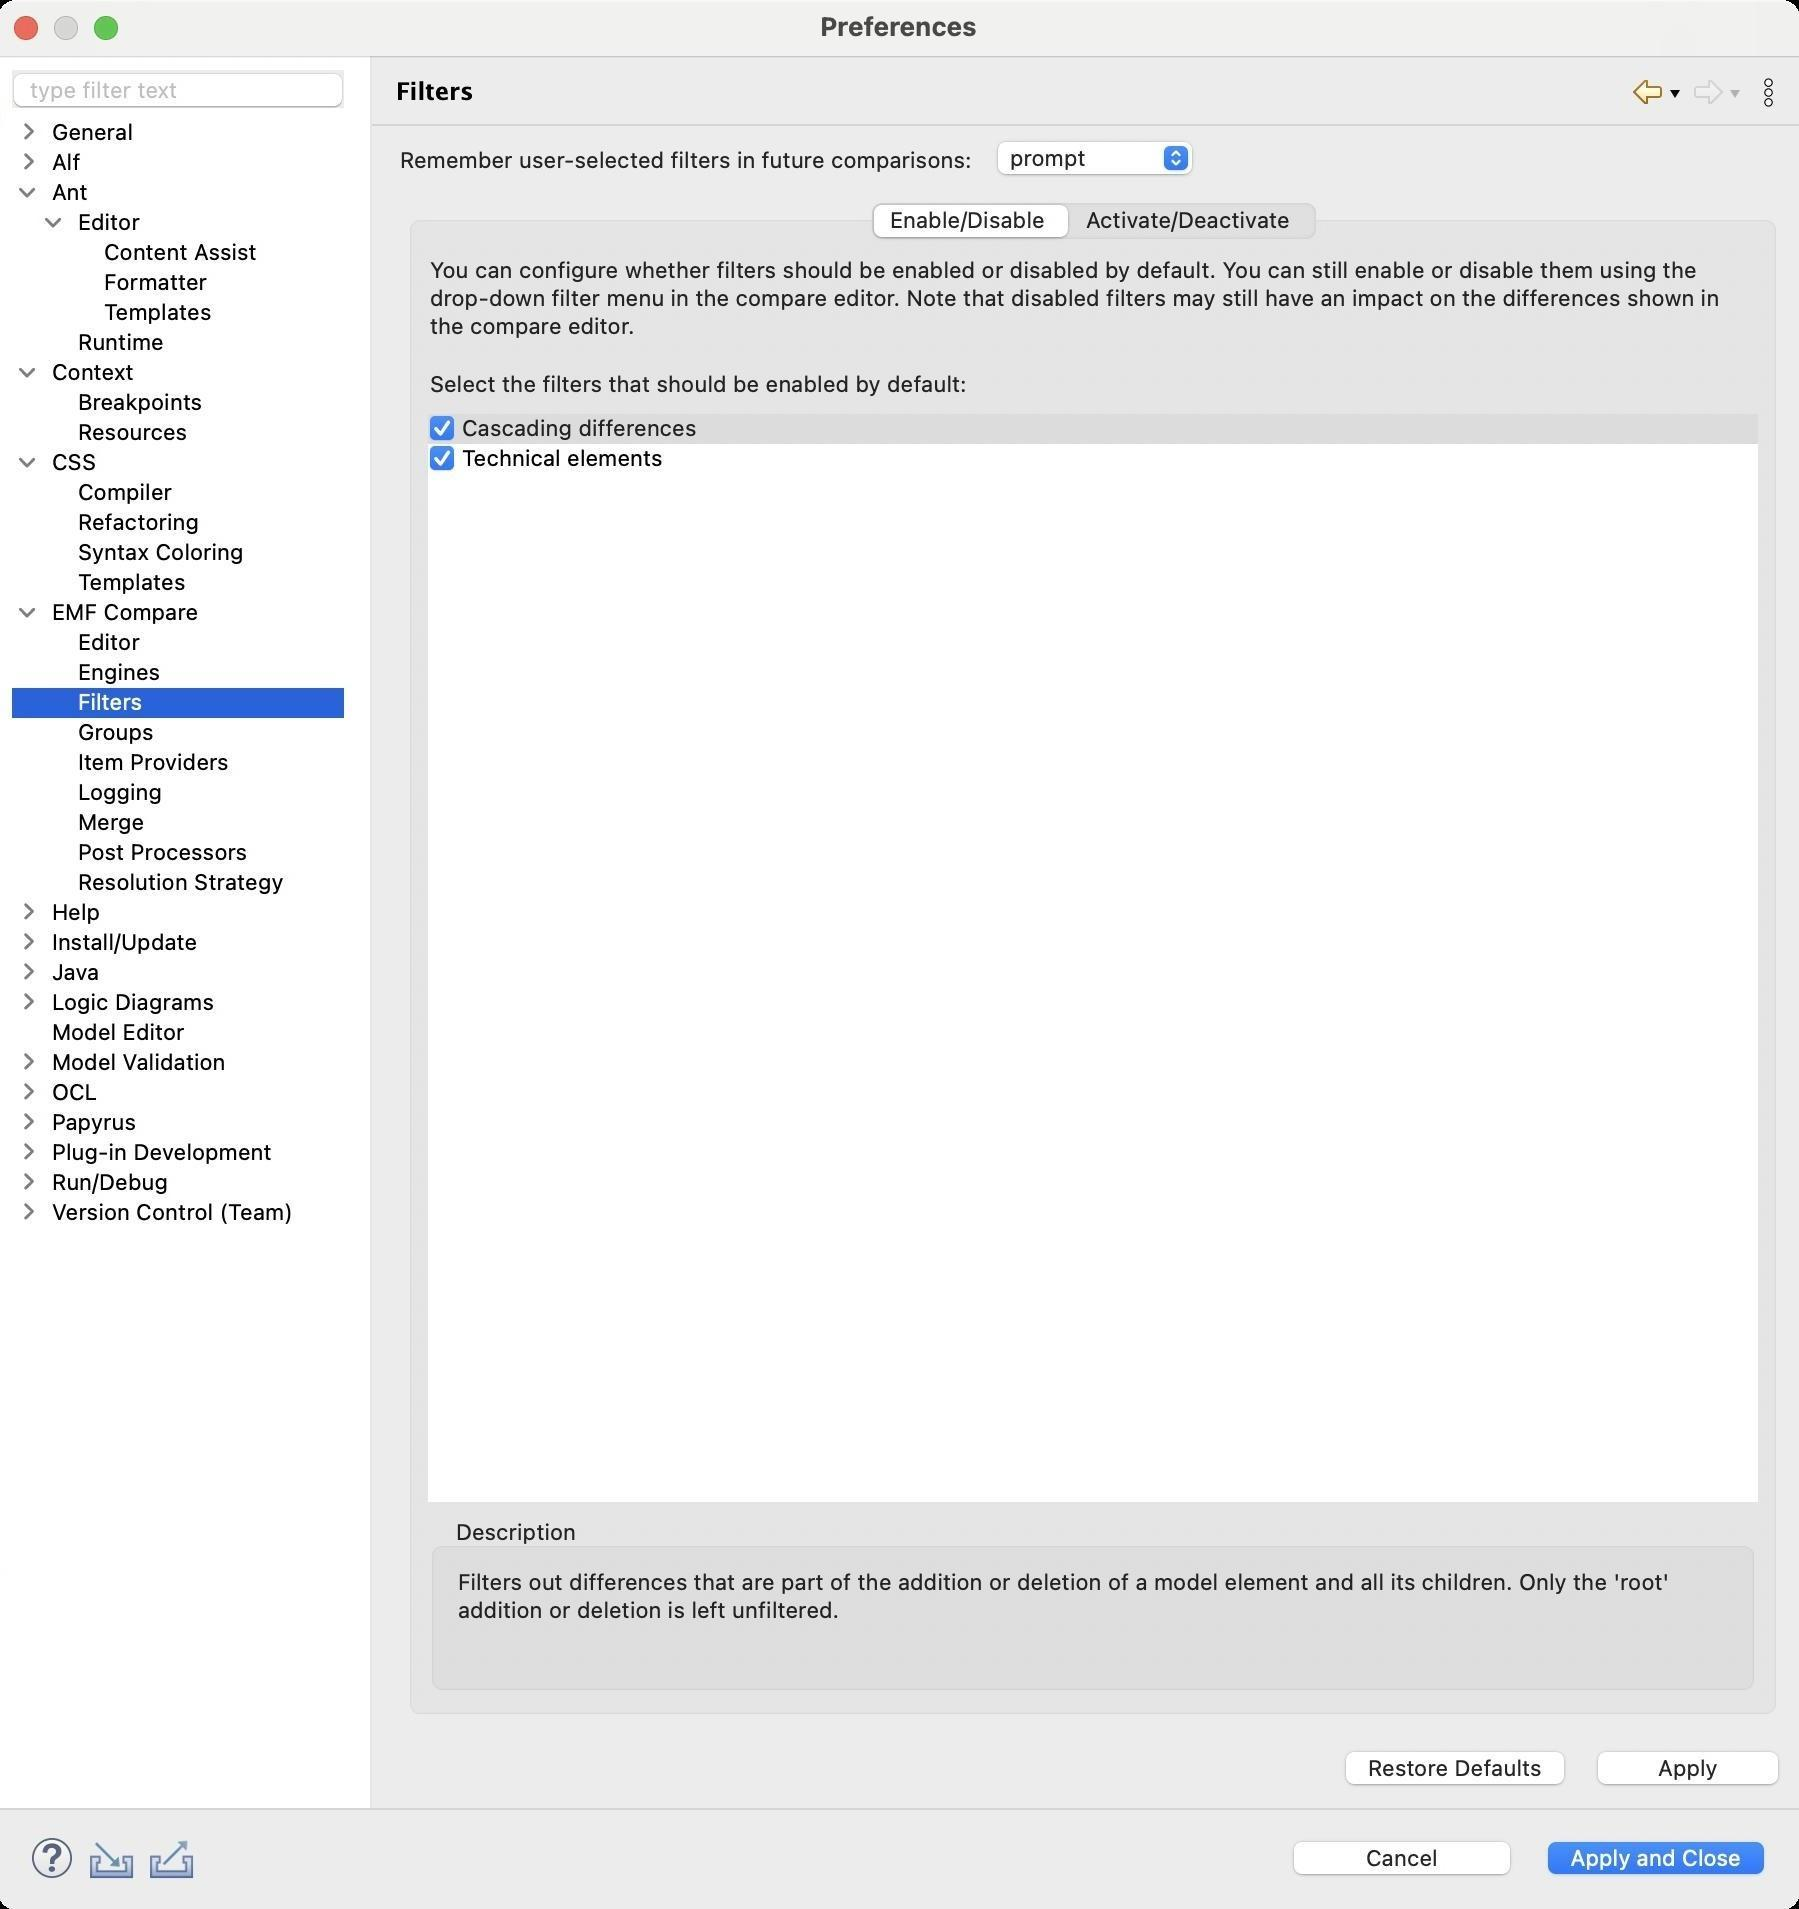
Accessibility tree:
{"name": "Preferences", "role": "AXWindow", "description": null, "role_description": "standard window", "value": null, "position": "480.00;95.00", "size": "901;955", "children": [{"name": "Apply_and_Close", "role": "AXButton", "description": null, "role_description": "button", "value": null, "position": "769.00;917.00", "size": "120;27", "children": []}, {"name": "Cancel", "role": "AXButton", "description": null, "role_description": "button", "value": null, "position": "642.00;917.00", "size": "120;27", "children": []}, {"name": null, "role": "AXToolbar", "description": null, "role_description": "toolbar", "value": null, "position": "12.00;915.00", "size": "90;30", "children": [{"name": "Help", "role": "AXCheckBox", "description": null, "role_description": "checkbox", "value": 0, "position": "12.00;915.00", "size": "30;30", "children": []}, {"name": "Import", "role": "AXButton", "description": null, "role_description": "button", "value": null, "position": "42.00;915.00", "size": "30;30", "children": []}, {"name": "Export", "role": "AXButton", "description": null, "role_description": "button", "value": null, "position": "72.00;915.00", "size": "30;30", "children": []}]}, {"name": null, "role": "AXScrollArea", "description": null, "role_description": "scroll area", "value": null, "position": "199.00;69.00", "size": "697;830", "children": [{"name": "Apply", "role": "AXButton", "description": null, "role_description": "button", "value": null, "position": "794.00;872.00", "size": "102;27", "children": []}, {"name": "Restore_Defaults", "role": "AXButton", "description": null, "role_description": "button", "value": null, "position": "668.00;872.00", "size": "121;27", "children": []}, {"name": null, "role": "AXTabGroup", "description": null, "role_description": "tab group", "value": "{\n    \"name\": \"Enable/Disable\",\n    \"role\": \"AXRadioButton\",\n    \"description\": null,\n    \"role_description\": \"tab\",\n    \"value\": 1,\n    \"position\": \"438.00;101.00\",\n    \"size\": \"98;20\",\n    \"children\": []\n}", "position": "199.00;98.00", "size": "697;769", "children": [{"name": "Enable/Disable", "role": "AXRadioButton", "description": null, "role_description": "tab", "value": 1, "position": "438.00;101.00", "size": "98;20", "children": []}, {"name": "Activate/Deactivate", "role": "AXRadioButton", "description": null, "role_description": "tab", "value": 0, "position": "536.00;101.00", "size": "122;20", "children": []}, {"name": null, "role": "AXGroup", "description": null, "role_description": "group", "value": null, "position": "214.00;759.00", "size": "667;90", "children": [{"name": null, "role": "AXStaticText", "description": null, "role_description": "text", "value": "Filters out differences that are part of the addition or deletion of a model element and all its children. Only the 'root' addition or deletion is left unfiltered.", "position": "228.00;784.00", "size": "639;50", "children": []}, {"name": null, "role": "AXStaticText", "description": null, "role_description": "text", "value": "Description", "position": "225.00;759.00", "size": "68;14", "children": []}]}, {"name": null, "role": "AXScrollArea", "description": null, "role_description": "scroll area", "value": null, "position": "214.00;206.00", "size": "667;546", "children": [{"name": null, "role": "AXTable", "description": null, "role_description": "table", "value": null, "position": "215.00;207.00", "size": "665;544", "children": [{"name": null, "role": "AXRow", "description": null, "role_description": "table row", "value": null, "position": "215.00;207.00", "size": "665;15", "children": [{"name": "", "role": "AXCheckBox", "description": null, "role_description": "checkbox", "value": 1, "position": "215.00;207.00", "size": "14;14", "children": []}, {"name": null, "role": "AXStaticText", "description": null, "role_description": "text", "value": "Cascading differences", "position": "230.00;207.00", "size": "122;14", "children": []}]}, {"name": null, "role": "AXRow", "description": null, "role_description": "table row", "value": null, "position": "215.00;222.00", "size": "665;15", "children": [{"name": "", "role": "AXCheckBox", "description": null, "role_description": "checkbox", "value": 1, "position": "215.00;222.00", "size": "14;14", "children": []}, {"name": null, "role": "AXStaticText", "description": null, "role_description": "text", "value": "Technical elements", "position": "230.00;222.00", "size": "122;14", "children": []}]}, {"name": null, "role": "AXColumn", "description": null, "role_description": "column", "value": null, "position": "215.00;207.00", "size": "15;544", "children": []}, {"name": null, "role": "AXColumn", "description": null, "role_description": "column", "value": null, "position": "230.00;207.00", "size": "123;544", "children": []}]}]}, {"name": null, "role": "AXStaticText", "description": null, "role_description": "text", "value": "Select the filters that should be enabled by default:", "position": "214.00;185.00", "size": "667;14", "children": []}, {"name": null, "role": "AXStaticText", "description": null, "role_description": "text", "value": "You can configure whether filters should be enabled or disabled by default. You can still enable or disable them using the drop-down filter menu in the compare editor. Note that disabled filters may still have an impact on the differences shown in the compare editor.", "position": "214.00;128.00", "size": "667;42", "children": []}]}, {"name": null, "role": "AXPopUpButton", "description": null, "role_description": "pop up button", "value": "prompt", "position": "496.00;69.00", "size": "105;22", "children": []}, {"name": null, "role": "AXStaticText", "description": null, "role_description": "text", "value": "Remember user-selected filters in future comparisons:", "position": "199.00;73.00", "size": "290;14", "children": []}]}, {"name": null, "role": "AXToolbar", "description": "", "role_description": "toolbar", "value": null, "position": "814.00;35.00", "size": "82;22", "children": [{"name": "Back_to_Engines", "role": "AXMenuButton", "description": null, "role_description": "menu button", "value": null, "position": "814.00;35.00", "size": "22;22", "children": []}, {"name": "Forward", "role": "AXMenuButton", "description": null, "role_description": "menu button", "value": null, "position": "844.00;35.00", "size": "22;22", "children": []}, {"name": "Additional_Dialog_Actions", "role": "AXButton", "description": null, "role_description": "button", "value": null, "position": "874.00;35.00", "size": "22;22", "children": []}]}, {"name": null, "role": "AXStaticText", "description": "", "role_description": "text", "value": "Filters", "position": "196.00;35.00", "size": "611;21", "children": []}, {"name": null, "role": "AXSplitter", "description": null, "role_description": "splitter", "value": 180, "position": "180.00;28.00", "size": "5;876", "children": []}, {"name": null, "role": "AXScrollArea", "description": null, "role_description": "scroll area", "value": null, "position": "7.00;59.00", "size": "166;845", "children": [{"name": null, "role": "AXOutline", "description": null, "role_description": "outline", "value": null, "position": "7.00;59.00", "size": "166;845", "children": [{"name": null, "role": "AXRow", "description": null, "role_description": "outline row", "value": null, "position": "7.00;59.00", "size": "166;15", "children": [{"name": null, "role": "AXGroup", "description": null, "role_description": "group", "value": null, "position": "7.00;59.00", "size": "141;15", "children": [{"name": null, "role": "AXDisclosureTriangle", "description": null, "role_description": "disclosure triangle", "value": 0, "position": "9.00;59.00", "size": "12;14", "children": []}, {"name": null, "role": "AXStaticText", "description": null, "role_description": "text", "value": "General", "position": "25.00;59.00", "size": "122;14", "children": []}]}]}, {"name": null, "role": "AXRow", "description": null, "role_description": "outline row", "value": null, "position": "7.00;74.00", "size": "166;15", "children": [{"name": null, "role": "AXGroup", "description": null, "role_description": "group", "value": null, "position": "7.00;74.00", "size": "141;15", "children": [{"name": null, "role": "AXDisclosureTriangle", "description": null, "role_description": "disclosure triangle", "value": 0, "position": "9.00;74.00", "size": "12;14", "children": []}, {"name": null, "role": "AXStaticText", "description": null, "role_description": "text", "value": "Alf", "position": "25.00;74.00", "size": "122;14", "children": []}]}]}, {"name": null, "role": "AXRow", "description": null, "role_description": "outline row", "value": null, "position": "7.00;89.00", "size": "166;15", "children": [{"name": null, "role": "AXGroup", "description": null, "role_description": "group", "value": null, "position": "7.00;89.00", "size": "141;15", "children": [{"name": null, "role": "AXDisclosureTriangle", "description": null, "role_description": "disclosure triangle", "value": 1, "position": "9.00;89.00", "size": "12;14", "children": []}, {"name": null, "role": "AXStaticText", "description": null, "role_description": "text", "value": "Ant", "position": "25.00;89.00", "size": "122;14", "children": []}]}]}, {"name": null, "role": "AXRow", "description": null, "role_description": "outline row", "value": null, "position": "7.00;104.00", "size": "166;15", "children": [{"name": null, "role": "AXGroup", "description": null, "role_description": "group", "value": null, "position": "7.00;104.00", "size": "141;15", "children": [{"name": null, "role": "AXDisclosureTriangle", "description": null, "role_description": "disclosure triangle", "value": 1, "position": "22.00;104.00", "size": "12;14", "children": []}, {"name": null, "role": "AXStaticText", "description": null, "role_description": "text", "value": "Editor", "position": "38.00;104.00", "size": "109;14", "children": []}]}]}, {"name": null, "role": "AXRow", "description": null, "role_description": "outline row", "value": null, "position": "7.00;119.00", "size": "166;15", "children": [{"name": null, "role": "AXStaticText", "description": null, "role_description": "text", "value": "Content Assist", "position": "51.00;119.00", "size": "96;14", "children": []}]}, {"name": null, "role": "AXRow", "description": null, "role_description": "outline row", "value": null, "position": "7.00;134.00", "size": "166;15", "children": [{"name": null, "role": "AXStaticText", "description": null, "role_description": "text", "value": "Formatter", "position": "51.00;134.00", "size": "96;14", "children": []}]}, {"name": null, "role": "AXRow", "description": null, "role_description": "outline row", "value": null, "position": "7.00;149.00", "size": "166;15", "children": [{"name": null, "role": "AXStaticText", "description": null, "role_description": "text", "value": "Templates", "position": "51.00;149.00", "size": "96;14", "children": []}]}, {"name": null, "role": "AXRow", "description": null, "role_description": "outline row", "value": null, "position": "7.00;164.00", "size": "166;15", "children": [{"name": null, "role": "AXStaticText", "description": null, "role_description": "text", "value": "Runtime", "position": "38.00;164.00", "size": "109;14", "children": []}]}, {"name": null, "role": "AXRow", "description": null, "role_description": "outline row", "value": null, "position": "7.00;179.00", "size": "166;15", "children": [{"name": null, "role": "AXGroup", "description": null, "role_description": "group", "value": null, "position": "7.00;179.00", "size": "141;15", "children": [{"name": null, "role": "AXDisclosureTriangle", "description": null, "role_description": "disclosure triangle", "value": 1, "position": "9.00;179.00", "size": "12;14", "children": []}, {"name": null, "role": "AXStaticText", "description": null, "role_description": "text", "value": "Context", "position": "25.00;179.00", "size": "122;14", "children": []}]}]}, {"name": null, "role": "AXRow", "description": null, "role_description": "outline row", "value": null, "position": "7.00;194.00", "size": "166;15", "children": [{"name": null, "role": "AXStaticText", "description": null, "role_description": "text", "value": "Breakpoints", "position": "38.00;194.00", "size": "109;14", "children": []}]}, {"name": null, "role": "AXRow", "description": null, "role_description": "outline row", "value": null, "position": "7.00;209.00", "size": "166;15", "children": [{"name": null, "role": "AXStaticText", "description": null, "role_description": "text", "value": "Resources", "position": "38.00;209.00", "size": "109;14", "children": []}]}, {"name": null, "role": "AXRow", "description": null, "role_description": "outline row", "value": null, "position": "7.00;224.00", "size": "166;15", "children": [{"name": null, "role": "AXGroup", "description": null, "role_description": "group", "value": null, "position": "7.00;224.00", "size": "141;15", "children": [{"name": null, "role": "AXDisclosureTriangle", "description": null, "role_description": "disclosure triangle", "value": 1, "position": "9.00;224.00", "size": "12;14", "children": []}, {"name": null, "role": "AXStaticText", "description": null, "role_description": "text", "value": "CSS", "position": "25.00;224.00", "size": "122;14", "children": []}]}]}, {"name": null, "role": "AXRow", "description": null, "role_description": "outline row", "value": null, "position": "7.00;239.00", "size": "166;15", "children": [{"name": null, "role": "AXStaticText", "description": null, "role_description": "text", "value": "Compiler", "position": "38.00;239.00", "size": "109;14", "children": []}]}, {"name": null, "role": "AXRow", "description": null, "role_description": "outline row", "value": null, "position": "7.00;254.00", "size": "166;15", "children": [{"name": null, "role": "AXStaticText", "description": null, "role_description": "text", "value": "Refactoring", "position": "38.00;254.00", "size": "109;14", "children": []}]}, {"name": null, "role": "AXRow", "description": null, "role_description": "outline row", "value": null, "position": "7.00;269.00", "size": "166;15", "children": [{"name": null, "role": "AXStaticText", "description": null, "role_description": "text", "value": "Syntax Coloring", "position": "38.00;269.00", "size": "109;14", "children": []}]}, {"name": null, "role": "AXRow", "description": null, "role_description": "outline row", "value": null, "position": "7.00;284.00", "size": "166;15", "children": [{"name": null, "role": "AXStaticText", "description": null, "role_description": "text", "value": "Templates", "position": "38.00;284.00", "size": "109;14", "children": []}]}, {"name": null, "role": "AXRow", "description": null, "role_description": "outline row", "value": null, "position": "7.00;299.00", "size": "166;15", "children": [{"name": null, "role": "AXGroup", "description": null, "role_description": "group", "value": null, "position": "7.00;299.00", "size": "141;15", "children": [{"name": null, "role": "AXDisclosureTriangle", "description": null, "role_description": "disclosure triangle", "value": 1, "position": "9.00;299.00", "size": "12;14", "children": []}, {"name": null, "role": "AXStaticText", "description": null, "role_description": "text", "value": "EMF Compare", "position": "25.00;299.00", "size": "122;14", "children": []}]}]}, {"name": null, "role": "AXRow", "description": null, "role_description": "outline row", "value": null, "position": "7.00;314.00", "size": "166;15", "children": [{"name": null, "role": "AXStaticText", "description": null, "role_description": "text", "value": "Editor", "position": "38.00;314.00", "size": "109;14", "children": []}]}, {"name": null, "role": "AXRow", "description": null, "role_description": "outline row", "value": null, "position": "7.00;329.00", "size": "166;15", "children": [{"name": null, "role": "AXStaticText", "description": null, "role_description": "text", "value": "Engines", "position": "38.00;329.00", "size": "109;14", "children": []}]}, {"name": null, "role": "AXRow", "description": null, "role_description": "outline row", "value": null, "position": "7.00;344.00", "size": "166;15", "children": [{"name": null, "role": "AXStaticText", "description": null, "role_description": "text", "value": "Filters", "position": "38.00;344.00", "size": "109;14", "children": []}]}, {"name": null, "role": "AXRow", "description": null, "role_description": "outline row", "value": null, "position": "7.00;359.00", "size": "166;15", "children": [{"name": null, "role": "AXStaticText", "description": null, "role_description": "text", "value": "Groups", "position": "38.00;359.00", "size": "109;14", "children": []}]}, {"name": null, "role": "AXRow", "description": null, "role_description": "outline row", "value": null, "position": "7.00;374.00", "size": "166;15", "children": [{"name": null, "role": "AXStaticText", "description": null, "role_description": "text", "value": "Item Providers", "position": "38.00;374.00", "size": "109;14", "children": []}]}, {"name": null, "role": "AXRow", "description": null, "role_description": "outline row", "value": null, "position": "7.00;389.00", "size": "166;15", "children": [{"name": null, "role": "AXStaticText", "description": null, "role_description": "text", "value": "Logging", "position": "38.00;389.00", "size": "109;14", "children": []}]}, {"name": null, "role": "AXRow", "description": null, "role_description": "outline row", "value": null, "position": "7.00;404.00", "size": "166;15", "children": [{"name": null, "role": "AXStaticText", "description": null, "role_description": "text", "value": "Merge", "position": "38.00;404.00", "size": "109;14", "children": []}]}, {"name": null, "role": "AXRow", "description": null, "role_description": "outline row", "value": null, "position": "7.00;419.00", "size": "166;15", "children": [{"name": null, "role": "AXStaticText", "description": null, "role_description": "text", "value": "Post Processors", "position": "38.00;419.00", "size": "109;14", "children": []}]}, {"name": null, "role": "AXRow", "description": null, "role_description": "outline row", "value": null, "position": "7.00;434.00", "size": "166;15", "children": [{"name": null, "role": "AXStaticText", "description": null, "role_description": "text", "value": "Resolution Strategy", "position": "38.00;434.00", "size": "109;14", "children": []}]}, {"name": null, "role": "AXRow", "description": null, "role_description": "outline row", "value": null, "position": "7.00;449.00", "size": "166;15", "children": [{"name": null, "role": "AXGroup", "description": null, "role_description": "group", "value": null, "position": "7.00;449.00", "size": "141;15", "children": [{"name": null, "role": "AXDisclosureTriangle", "description": null, "role_description": "disclosure triangle", "value": 0, "position": "9.00;449.00", "size": "12;14", "children": []}, {"name": null, "role": "AXStaticText", "description": null, "role_description": "text", "value": "Help", "position": "25.00;449.00", "size": "122;14", "children": []}]}]}, {"name": null, "role": "AXRow", "description": null, "role_description": "outline row", "value": null, "position": "7.00;464.00", "size": "166;15", "children": [{"name": null, "role": "AXGroup", "description": null, "role_description": "group", "value": null, "position": "7.00;464.00", "size": "141;15", "children": [{"name": null, "role": "AXDisclosureTriangle", "description": null, "role_description": "disclosure triangle", "value": 0, "position": "9.00;464.00", "size": "12;14", "children": []}, {"name": null, "role": "AXStaticText", "description": null, "role_description": "text", "value": "Install/Update", "position": "25.00;464.00", "size": "122;14", "children": []}]}]}, {"name": null, "role": "AXRow", "description": null, "role_description": "outline row", "value": null, "position": "7.00;479.00", "size": "166;15", "children": [{"name": null, "role": "AXGroup", "description": null, "role_description": "group", "value": null, "position": "7.00;479.00", "size": "141;15", "children": [{"name": null, "role": "AXDisclosureTriangle", "description": null, "role_description": "disclosure triangle", "value": 0, "position": "9.00;479.00", "size": "12;14", "children": []}, {"name": null, "role": "AXStaticText", "description": null, "role_description": "text", "value": "Java", "position": "25.00;479.00", "size": "122;14", "children": []}]}]}, {"name": null, "role": "AXRow", "description": null, "role_description": "outline row", "value": null, "position": "7.00;494.00", "size": "166;15", "children": [{"name": null, "role": "AXGroup", "description": null, "role_description": "group", "value": null, "position": "7.00;494.00", "size": "141;15", "children": [{"name": null, "role": "AXDisclosureTriangle", "description": null, "role_description": "disclosure triangle", "value": 0, "position": "9.00;494.00", "size": "12;14", "children": []}, {"name": null, "role": "AXStaticText", "description": null, "role_description": "text", "value": "Logic Diagrams", "position": "25.00;494.00", "size": "122;14", "children": []}]}]}, {"name": null, "role": "AXRow", "description": null, "role_description": "outline row", "value": null, "position": "7.00;509.00", "size": "166;15", "children": [{"name": null, "role": "AXStaticText", "description": null, "role_description": "text", "value": "Model Editor", "position": "25.00;509.00", "size": "122;14", "children": []}]}, {"name": null, "role": "AXRow", "description": null, "role_description": "outline row", "value": null, "position": "7.00;524.00", "size": "166;15", "children": [{"name": null, "role": "AXGroup", "description": null, "role_description": "group", "value": null, "position": "7.00;524.00", "size": "141;15", "children": [{"name": null, "role": "AXDisclosureTriangle", "description": null, "role_description": "disclosure triangle", "value": 0, "position": "9.00;524.00", "size": "12;14", "children": []}, {"name": null, "role": "AXStaticText", "description": null, "role_description": "text", "value": "Model Validation", "position": "25.00;524.00", "size": "122;14", "children": []}]}]}, {"name": null, "role": "AXRow", "description": null, "role_description": "outline row", "value": null, "position": "7.00;539.00", "size": "166;15", "children": [{"name": null, "role": "AXGroup", "description": null, "role_description": "group", "value": null, "position": "7.00;539.00", "size": "141;15", "children": [{"name": null, "role": "AXDisclosureTriangle", "description": null, "role_description": "disclosure triangle", "value": 0, "position": "9.00;539.00", "size": "12;14", "children": []}, {"name": null, "role": "AXStaticText", "description": null, "role_description": "text", "value": "OCL", "position": "25.00;539.00", "size": "122;14", "children": []}]}]}, {"name": null, "role": "AXRow", "description": null, "role_description": "outline row", "value": null, "position": "7.00;554.00", "size": "166;15", "children": [{"name": null, "role": "AXGroup", "description": null, "role_description": "group", "value": null, "position": "7.00;554.00", "size": "141;15", "children": [{"name": null, "role": "AXDisclosureTriangle", "description": null, "role_description": "disclosure triangle", "value": 0, "position": "9.00;554.00", "size": "12;14", "children": []}, {"name": null, "role": "AXStaticText", "description": null, "role_description": "text", "value": "Papyrus", "position": "25.00;554.00", "size": "122;14", "children": []}]}]}, {"name": null, "role": "AXRow", "description": null, "role_description": "outline row", "value": null, "position": "7.00;569.00", "size": "166;15", "children": [{"name": null, "role": "AXGroup", "description": null, "role_description": "group", "value": null, "position": "7.00;569.00", "size": "141;15", "children": [{"name": null, "role": "AXDisclosureTriangle", "description": null, "role_description": "disclosure triangle", "value": 0, "position": "9.00;569.00", "size": "12;14", "children": []}, {"name": null, "role": "AXStaticText", "description": null, "role_description": "text", "value": "Plug-in Development", "position": "25.00;569.00", "size": "122;14", "children": []}]}]}, {"name": null, "role": "AXRow", "description": null, "role_description": "outline row", "value": null, "position": "7.00;584.00", "size": "166;15", "children": [{"name": null, "role": "AXGroup", "description": null, "role_description": "group", "value": null, "position": "7.00;584.00", "size": "141;15", "children": [{"name": null, "role": "AXDisclosureTriangle", "description": null, "role_description": "disclosure triangle", "value": 0, "position": "9.00;584.00", "size": "12;14", "children": []}, {"name": null, "role": "AXStaticText", "description": null, "role_description": "text", "value": "Run/Debug", "position": "25.00;584.00", "size": "122;14", "children": []}]}]}, {"name": null, "role": "AXRow", "description": null, "role_description": "outline row", "value": null, "position": "7.00;599.00", "size": "166;15", "children": [{"name": null, "role": "AXGroup", "description": null, "role_description": "group", "value": null, "position": "7.00;599.00", "size": "141;15", "children": [{"name": null, "role": "AXDisclosureTriangle", "description": null, "role_description": "disclosure triangle", "value": 0, "position": "9.00;599.00", "size": "12;14", "children": []}, {"name": null, "role": "AXStaticText", "description": null, "role_description": "text", "value": "Version Control (Team)", "position": "25.00;599.00", "size": "122;14", "children": []}]}]}, {"name": null, "role": "AXColumn", "description": null, "role_description": "column", "value": null, "position": "7.00;59.00", "size": "141;845", "children": []}]}]}, {"name": "type_filter_text", "role": "AXTextField", "description": null, "role_description": "search text field", "value": "", "position": "7.00;35.00", "size": "166;19", "children": []}, {"name": null, "role": "AXButton", "description": null, "role_description": "close button", "value": null, "position": "7.00;6.00", "size": "14;16", "children": []}, {"name": null, "role": "AXButton", "description": null, "role_description": "zoom button", "value": null, "position": "47.00;6.00", "size": "14;16", "children": [{"name": null, "role": "AXGroup", "description": null, "role_description": "group", "value": null, "position": "47.00;6.00", "size": "14;16", "children": [{"name": null, "role": "AXGroup", "description": null, "role_description": "group", "value": null, "position": "47.00;6.00", "size": "14;16", "children": []}]}]}, {"name": null, "role": "AXButton", "description": null, "role_description": "minimize button", "value": null, "position": "27.00;6.00", "size": "14;16", "children": []}, {"name": null, "role": "AXStaticText", "description": null, "role_description": "text", "value": "Preferences", "position": "409.00;5.00", "size": "83;16", "children": []}]}